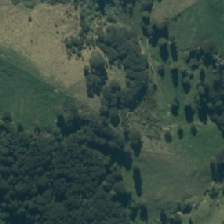
Land cover: indigenous_forest